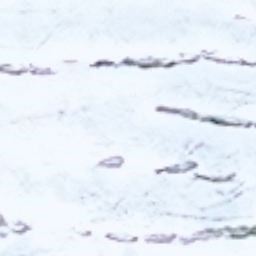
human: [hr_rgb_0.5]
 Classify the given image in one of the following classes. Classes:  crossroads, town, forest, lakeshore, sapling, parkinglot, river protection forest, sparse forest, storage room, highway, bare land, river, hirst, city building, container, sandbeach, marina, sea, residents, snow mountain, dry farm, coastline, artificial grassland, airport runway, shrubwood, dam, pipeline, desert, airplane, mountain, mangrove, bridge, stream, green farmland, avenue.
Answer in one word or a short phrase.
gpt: snow mountain